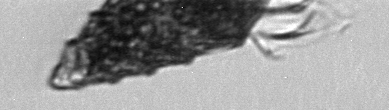
Label: Laboea_strobila